Question: When I place a UIButton on view that doesn't contain any white, a strange "gradient" is shown on the bottom of the button. This doesn't happen in iOS 5, nor does it happen when the background of the view beneath contains some white.
Here's a screenshot:

How do I remove/hide this effect?
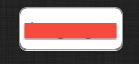
Answer: As far as I can tell, the only way around this is to make Custom button. It's part of the Rounded Rect button and you can't get rid of it.
There's some interesting discussion of the problem here:
<URL>